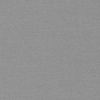
Label: dusty